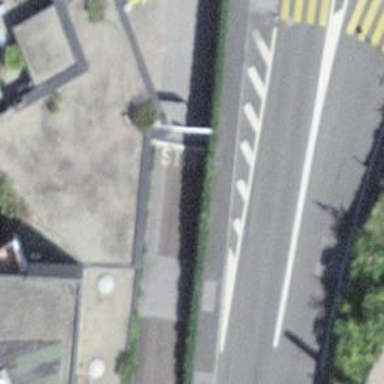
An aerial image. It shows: Lift gate barrier.